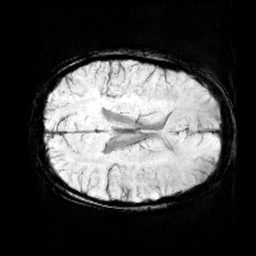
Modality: minIP
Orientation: axial
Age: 10
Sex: male
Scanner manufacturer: siemens
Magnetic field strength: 3 T
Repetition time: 0.027 s
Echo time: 0.02 s